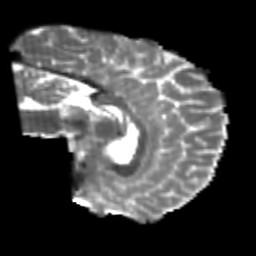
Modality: T2w
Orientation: sagittal
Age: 22
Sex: male
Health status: healthy
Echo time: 0.074 s